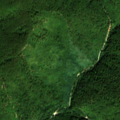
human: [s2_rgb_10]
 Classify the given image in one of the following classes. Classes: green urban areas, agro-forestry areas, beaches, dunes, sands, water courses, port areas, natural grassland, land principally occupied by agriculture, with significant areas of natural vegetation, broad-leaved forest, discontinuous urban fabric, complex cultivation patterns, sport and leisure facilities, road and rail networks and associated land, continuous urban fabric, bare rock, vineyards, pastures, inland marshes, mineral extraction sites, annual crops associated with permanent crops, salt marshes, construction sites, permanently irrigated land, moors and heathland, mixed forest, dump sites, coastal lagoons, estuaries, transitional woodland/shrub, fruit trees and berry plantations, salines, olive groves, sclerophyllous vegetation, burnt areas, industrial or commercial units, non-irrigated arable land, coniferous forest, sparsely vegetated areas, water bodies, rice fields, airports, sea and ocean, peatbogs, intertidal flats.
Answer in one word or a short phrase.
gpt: broad-leaved forest